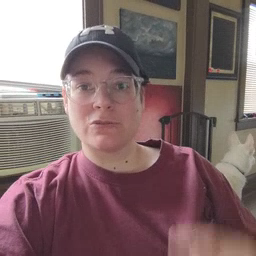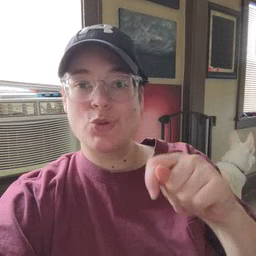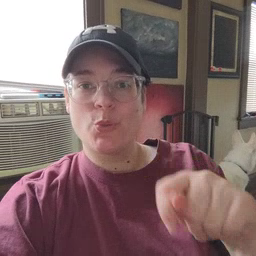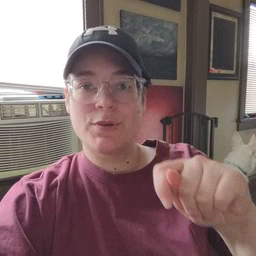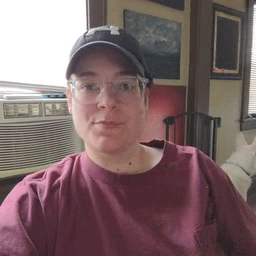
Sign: toy